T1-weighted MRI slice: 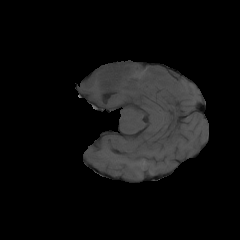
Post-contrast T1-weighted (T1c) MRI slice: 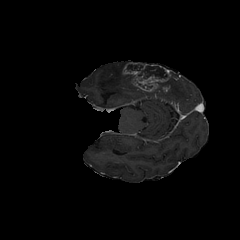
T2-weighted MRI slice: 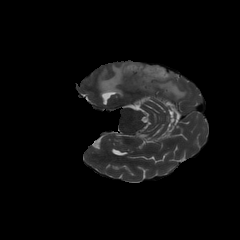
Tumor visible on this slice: yes